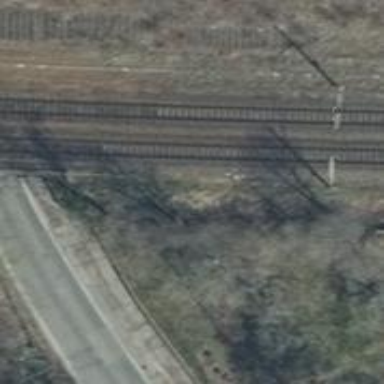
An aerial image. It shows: Bridge over railway with electrified contact lines.